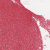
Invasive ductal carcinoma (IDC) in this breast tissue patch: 0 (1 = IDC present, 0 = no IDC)